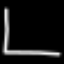
Label: square